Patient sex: M
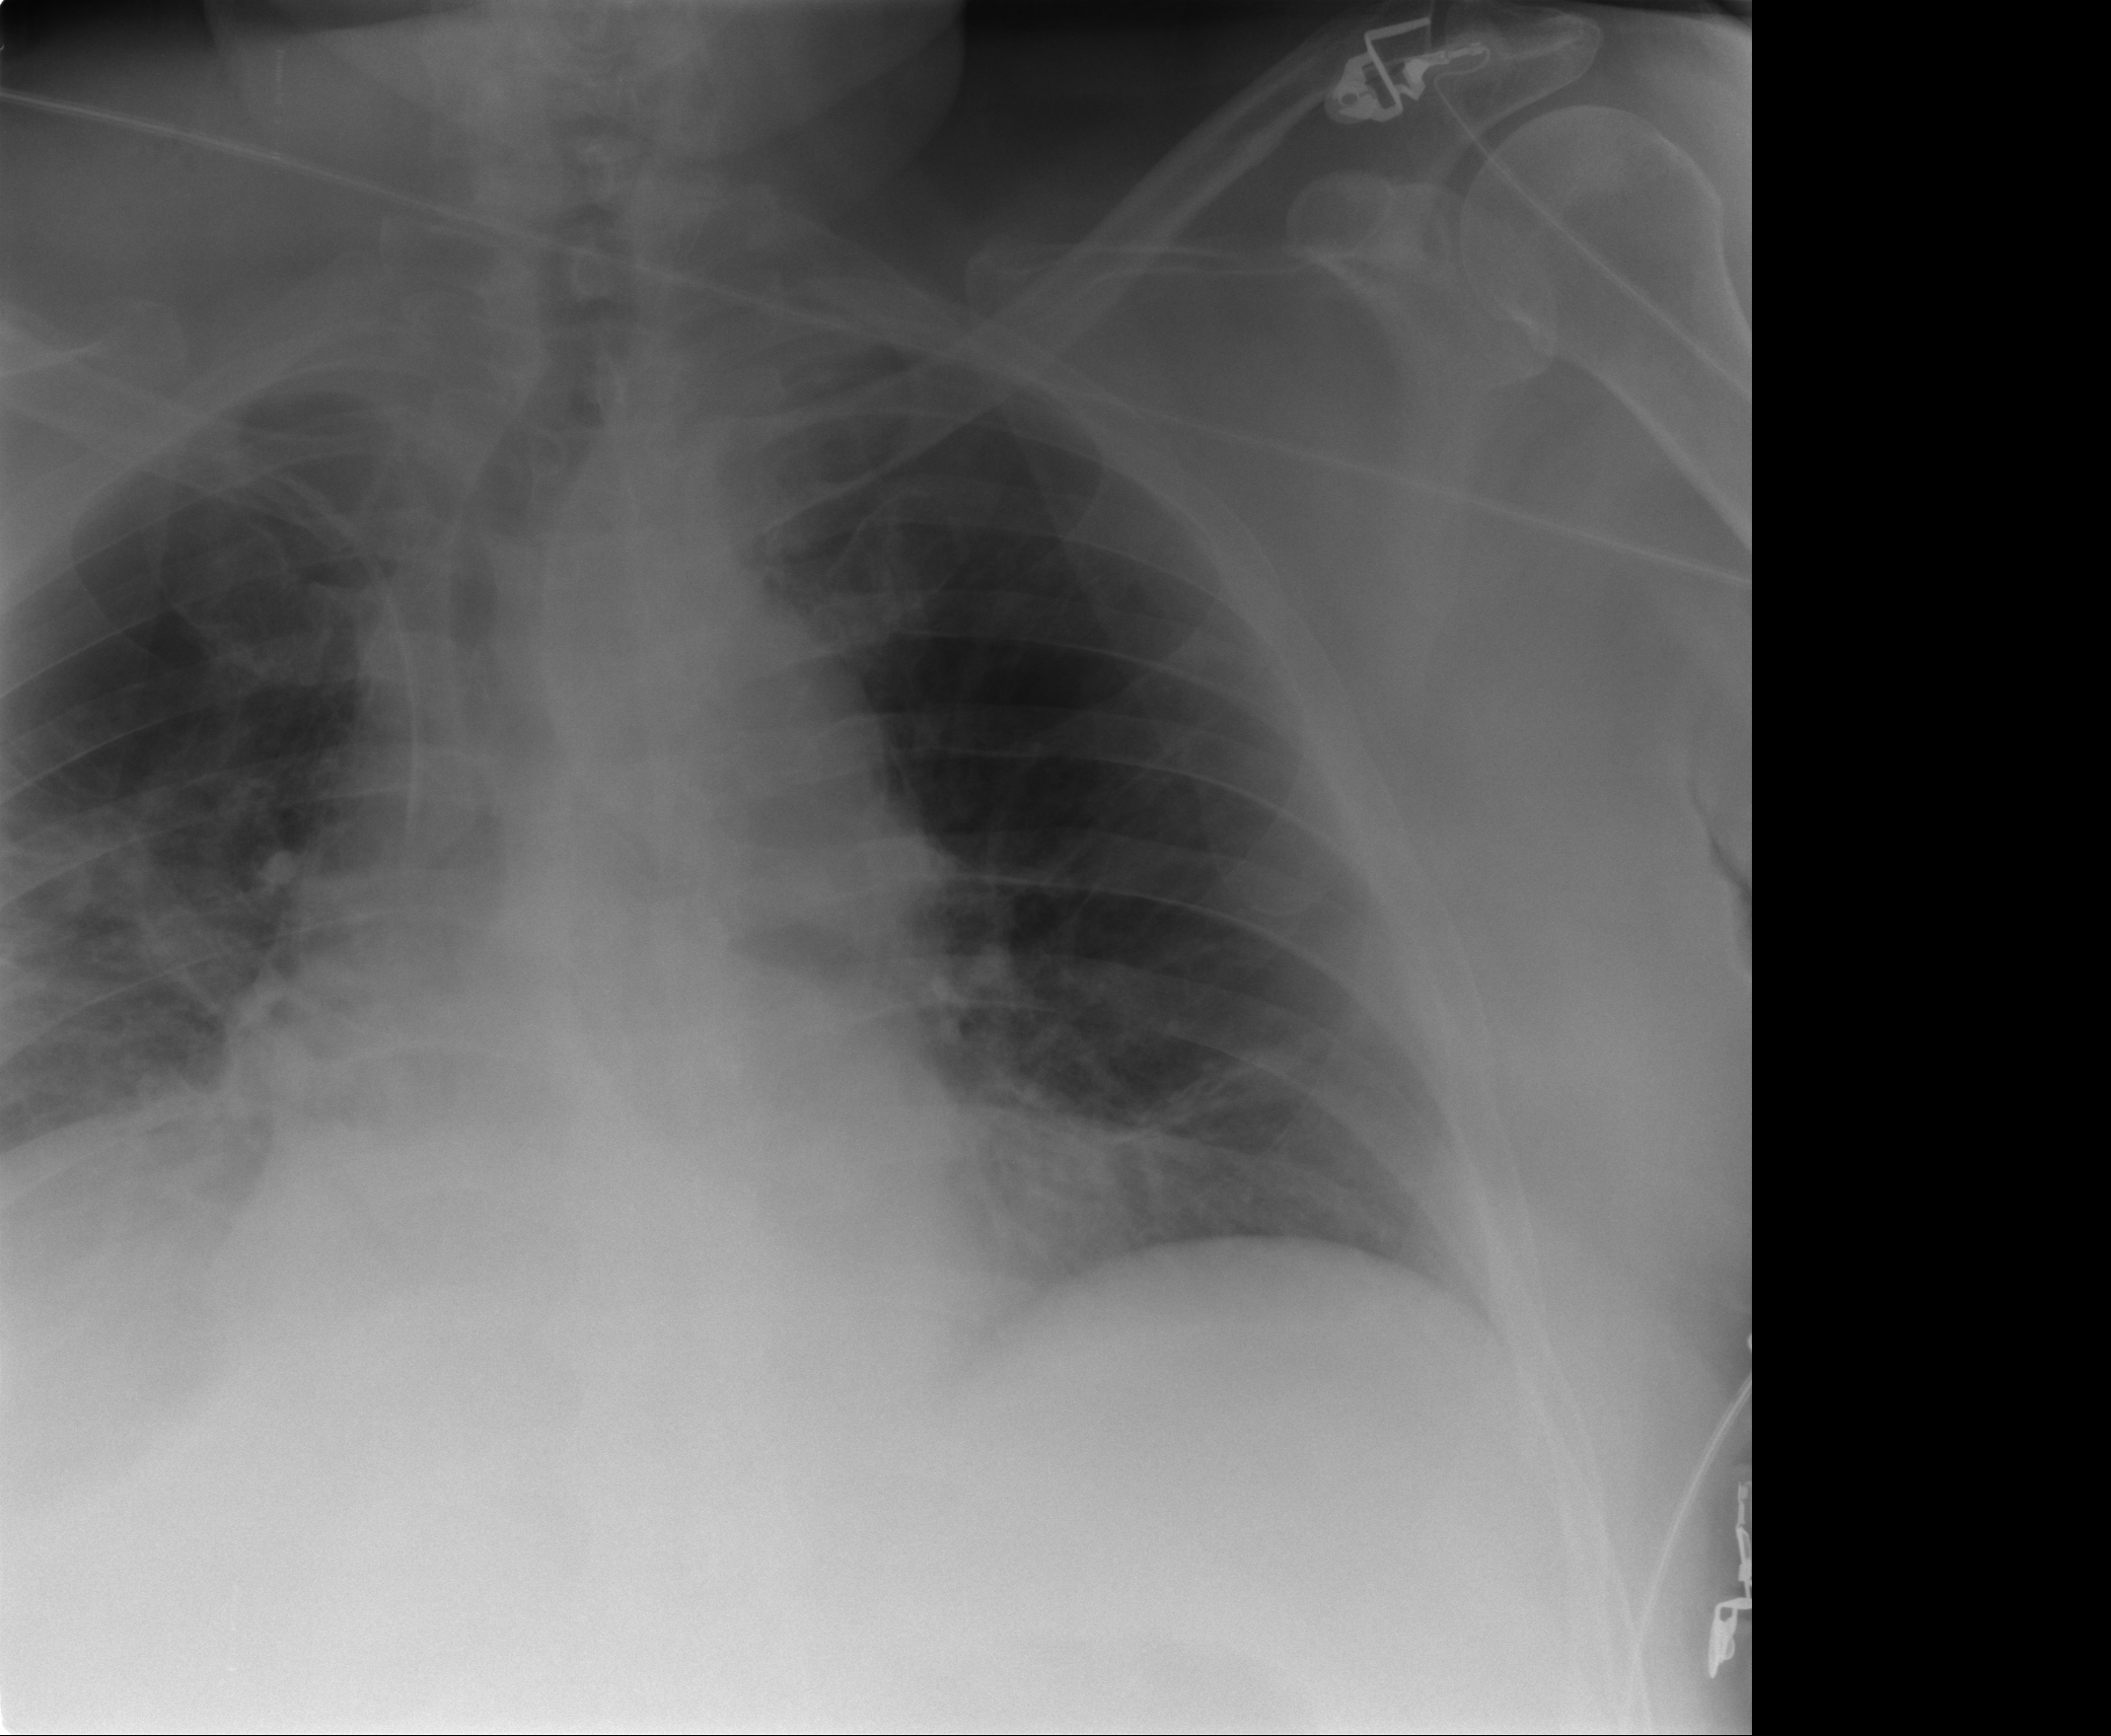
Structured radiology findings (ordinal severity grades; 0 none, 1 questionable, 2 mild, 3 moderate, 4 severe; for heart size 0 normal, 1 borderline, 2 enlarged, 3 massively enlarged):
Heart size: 0
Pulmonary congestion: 2
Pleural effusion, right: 0
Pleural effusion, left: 0
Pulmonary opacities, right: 1
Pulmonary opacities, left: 1
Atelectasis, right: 3
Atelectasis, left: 2